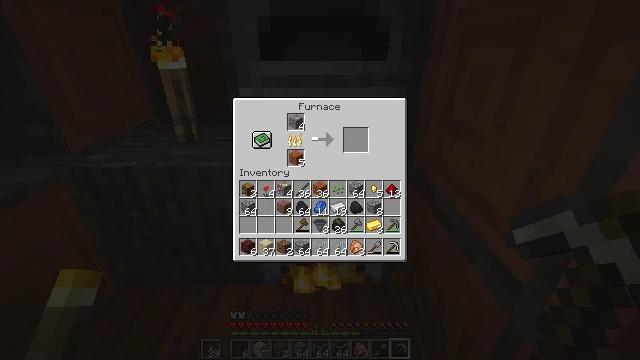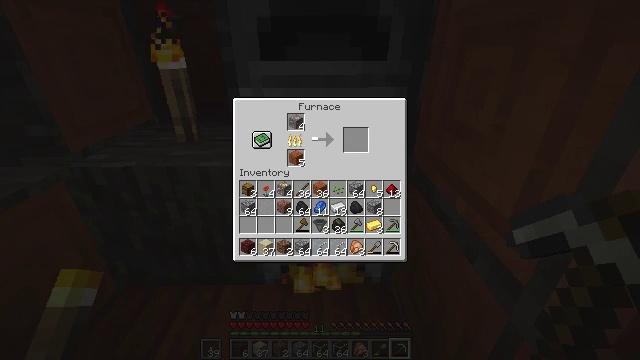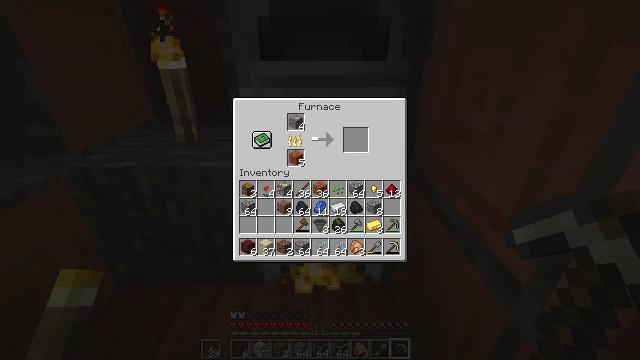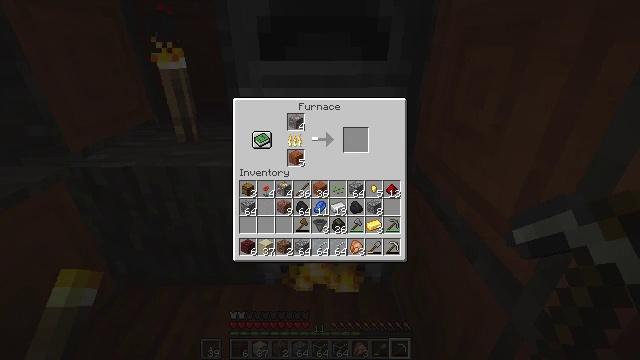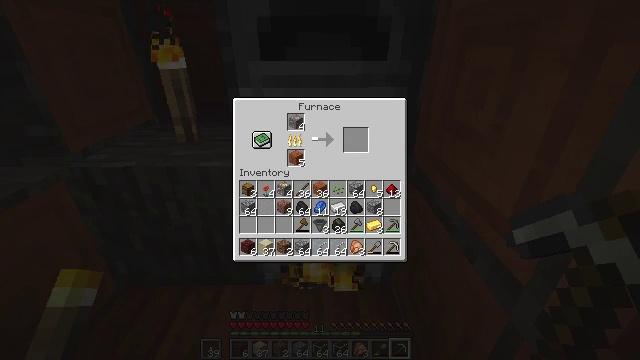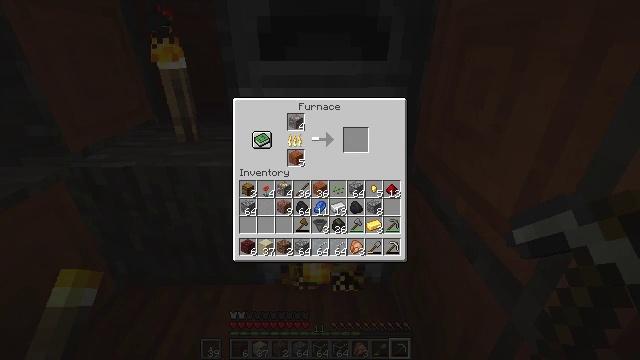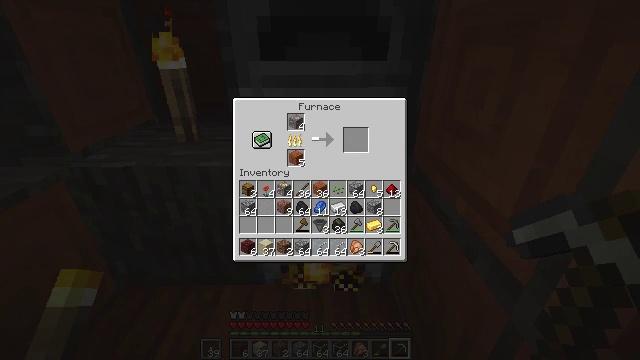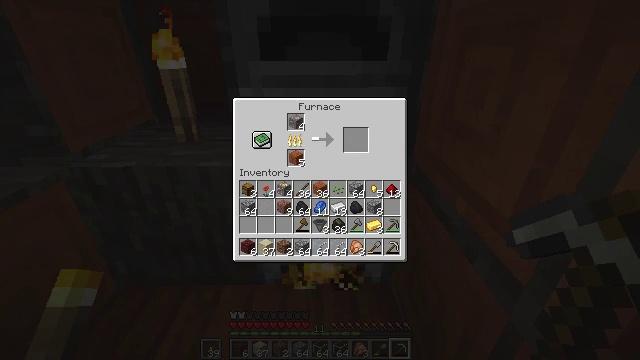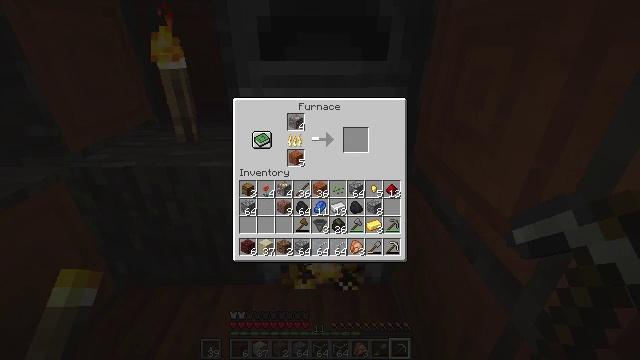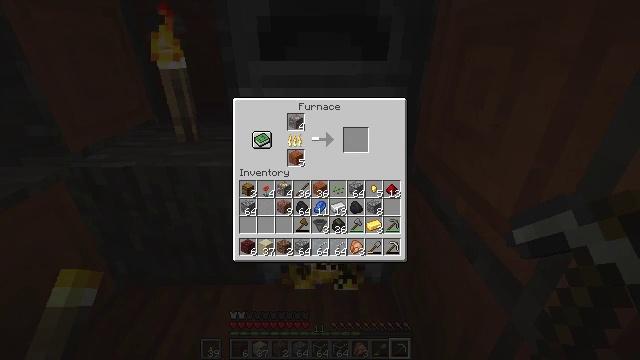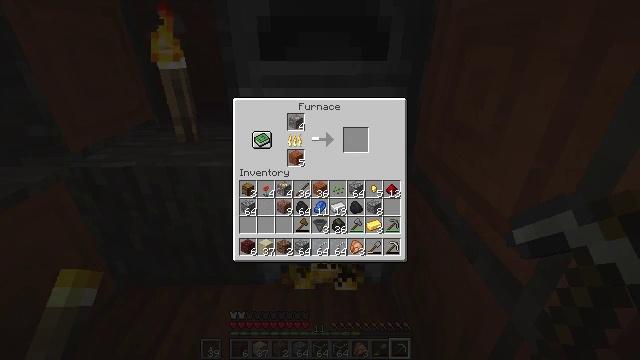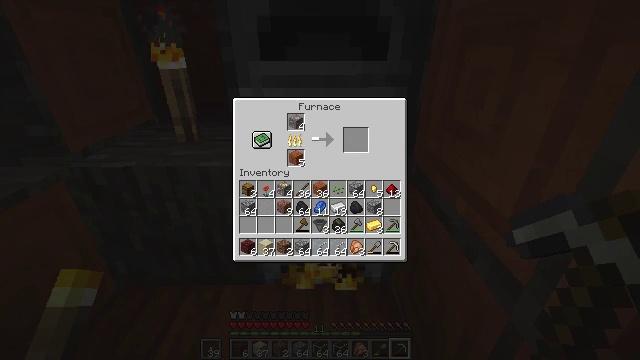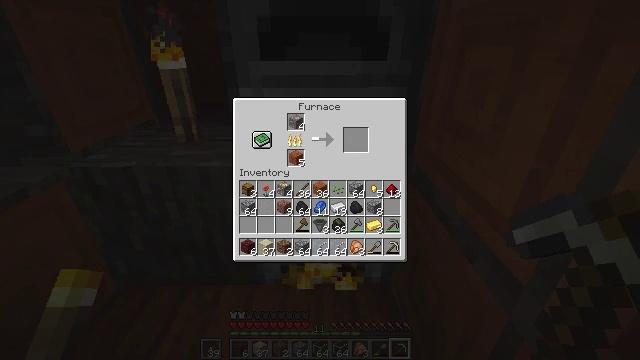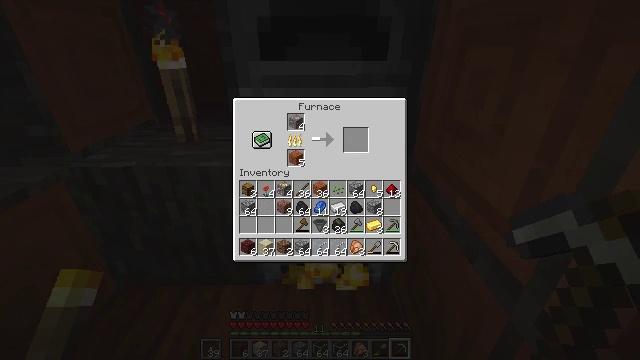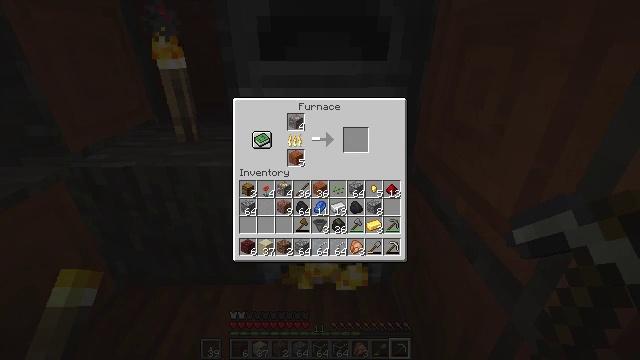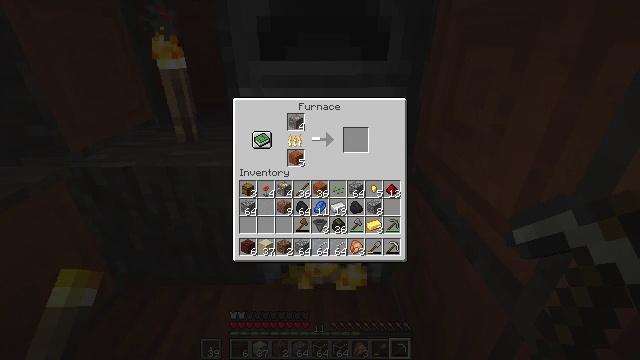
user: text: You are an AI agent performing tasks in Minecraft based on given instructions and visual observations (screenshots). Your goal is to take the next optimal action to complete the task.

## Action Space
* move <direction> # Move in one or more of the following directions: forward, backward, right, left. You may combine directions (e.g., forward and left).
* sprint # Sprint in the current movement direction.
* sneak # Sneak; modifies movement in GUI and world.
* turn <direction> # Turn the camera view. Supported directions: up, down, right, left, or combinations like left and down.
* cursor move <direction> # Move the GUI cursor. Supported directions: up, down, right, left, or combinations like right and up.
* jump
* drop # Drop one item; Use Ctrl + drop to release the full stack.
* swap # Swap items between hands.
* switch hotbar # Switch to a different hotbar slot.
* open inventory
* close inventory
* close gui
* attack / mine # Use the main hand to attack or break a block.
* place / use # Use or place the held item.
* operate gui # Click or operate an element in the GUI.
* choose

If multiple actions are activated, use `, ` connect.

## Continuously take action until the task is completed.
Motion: motion action
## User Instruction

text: Craft an acacia sign with acacia planks.
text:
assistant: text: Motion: no_op
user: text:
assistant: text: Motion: no_op
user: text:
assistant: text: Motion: no_op
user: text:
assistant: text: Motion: no_op
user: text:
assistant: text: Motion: no_op
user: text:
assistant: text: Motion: no_op
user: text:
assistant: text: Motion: no_op
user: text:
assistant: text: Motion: no_op
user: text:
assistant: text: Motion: no_op
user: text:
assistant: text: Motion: no_op
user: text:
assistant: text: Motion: no_op
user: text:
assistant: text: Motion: no_op
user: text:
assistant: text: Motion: no_op
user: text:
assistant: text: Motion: no_op
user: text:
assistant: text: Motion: no_op
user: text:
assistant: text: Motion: no_op
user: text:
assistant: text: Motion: no_op
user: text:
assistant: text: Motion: no_op
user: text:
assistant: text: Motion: no_op
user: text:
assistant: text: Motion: no_op
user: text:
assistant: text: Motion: no_op
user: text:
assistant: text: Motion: no_op
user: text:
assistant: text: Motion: no_op
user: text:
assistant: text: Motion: no_op
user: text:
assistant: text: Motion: no_op
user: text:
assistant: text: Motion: no_op
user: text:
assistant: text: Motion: no_op
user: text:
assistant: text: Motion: no_op
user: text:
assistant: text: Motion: no_op
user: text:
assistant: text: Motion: no_op